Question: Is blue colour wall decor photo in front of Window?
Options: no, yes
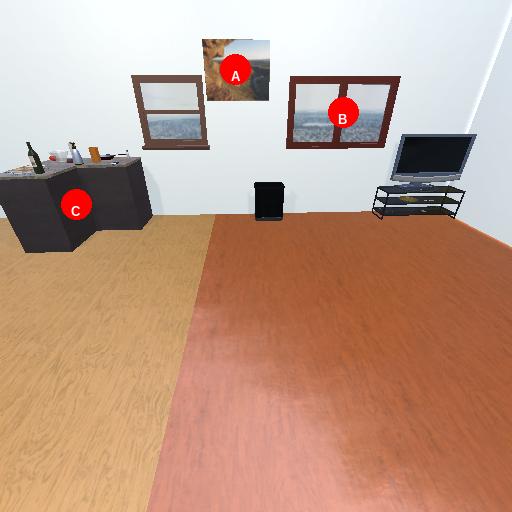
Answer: no